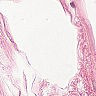
Metastatic tissue present: no